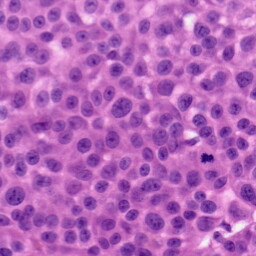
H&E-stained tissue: Skin